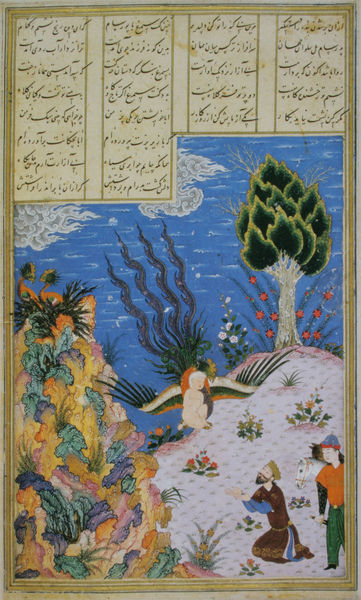
Titel: "Der Simurgh bringt das Kind Zal zu Seinem Vater Sam zurück" - Seite aus einem Shahnama von Firdawsi (Buch der Könige), Iran
Standort: London
Institution: The Royal Asiatic Society
Schlagwörter: baum, berg, blau, blätter, felsen, flügel, gott, hand, himmel, laub, mann, meer, nackt, vogel, wasser, weiß, wolken, fluss, gelb, grün, landschaft, menschen, see, ufer, blume, blumen, braun, bunt, frau, hell, männer, orange, schwarz, gras, gürtel, rot, tier, tuch, wolke, malerei, ornament, teppich, mütze, federn, gefieder, feld, gräser, hügel, natur, strauch, büsche, gebüsch, insel, land, gold, haare, kind, personen, blatt, pflanzen, fliegen, pferd, pferde, engel, himmelblau, japan, küste, schrift, strand, wellen, papier, farben, fels, farbe, grafik, graphik, lila, spalten, junge, knie, baumkrone, bucht, buch, orient, orientalisch, rechteck, stern, traum, beeren, asien, sterne, seite, illustration, text, knien, nixe, asiatisch, beten, gebet, buchseite, china, karte, arabisch, faun, knieend, fabelwesen, knieen, schwingen, bettler, meerjungfrau, leuchtend, opfer, postkarte, anbetung, betend, miniatur, plakativ, arabien, islam, persien, stran, geburt, kalligraphie, betender, hebräisch, buchmalerei, muslimisch, phönix, chrift, persisch, indisch, koran, kalif, mohamed, mohammed, buddah, lapis, darbringung, messias, korallen, arabische schrift, illumination, illuminiert, feuervogel, buchmalere, gottesopfer, götteropfer, koraööe, mpütze, höfling, malarei, blum,en, knieender mann, fabel+, szene in der natur, bedern, malareibuch